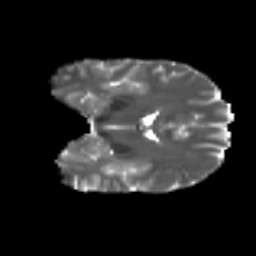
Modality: T2w
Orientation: coronal
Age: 36
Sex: male
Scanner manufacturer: ge
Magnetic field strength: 3 T
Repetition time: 7.8 s
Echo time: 0.0618 s